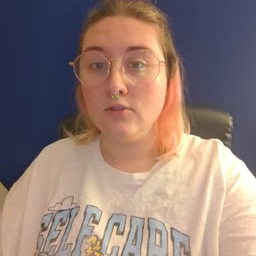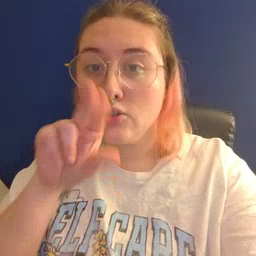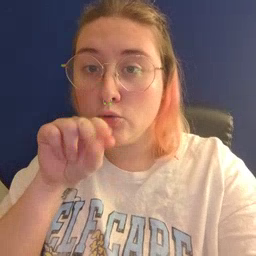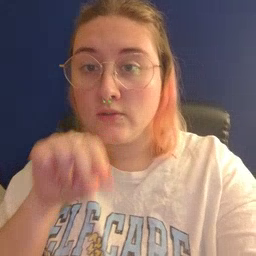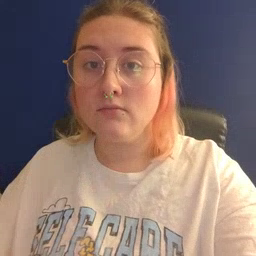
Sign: goose